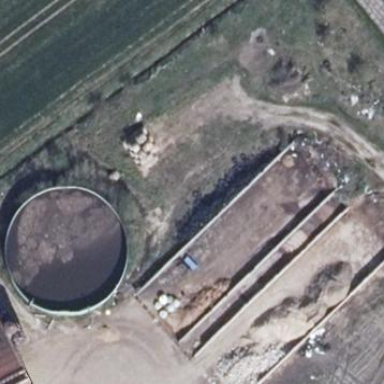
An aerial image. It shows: Bunker silo.